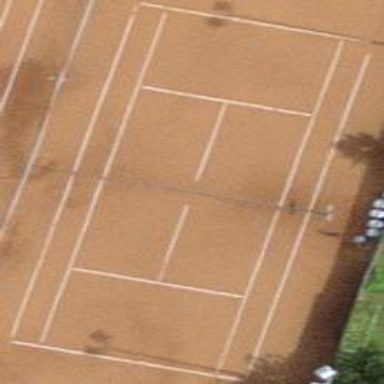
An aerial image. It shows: Tennis court on pitch.